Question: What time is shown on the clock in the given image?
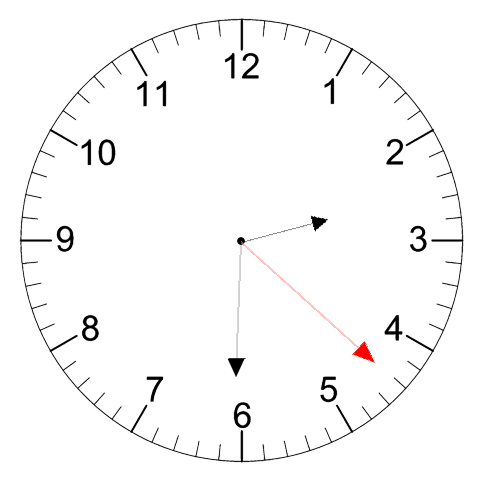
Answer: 02:30:22